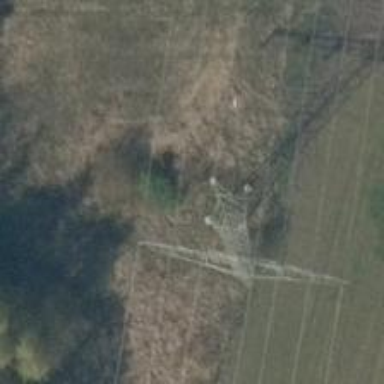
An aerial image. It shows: Power tower.